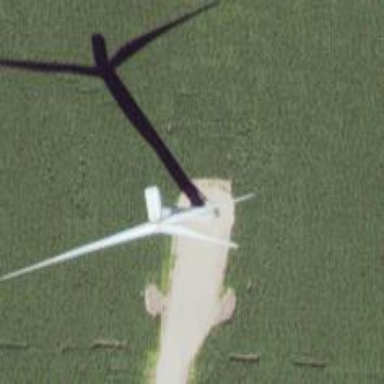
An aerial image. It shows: Wind turbine generator that utilizes wind as its source for generating electricity. It is of the horizontal axis type.